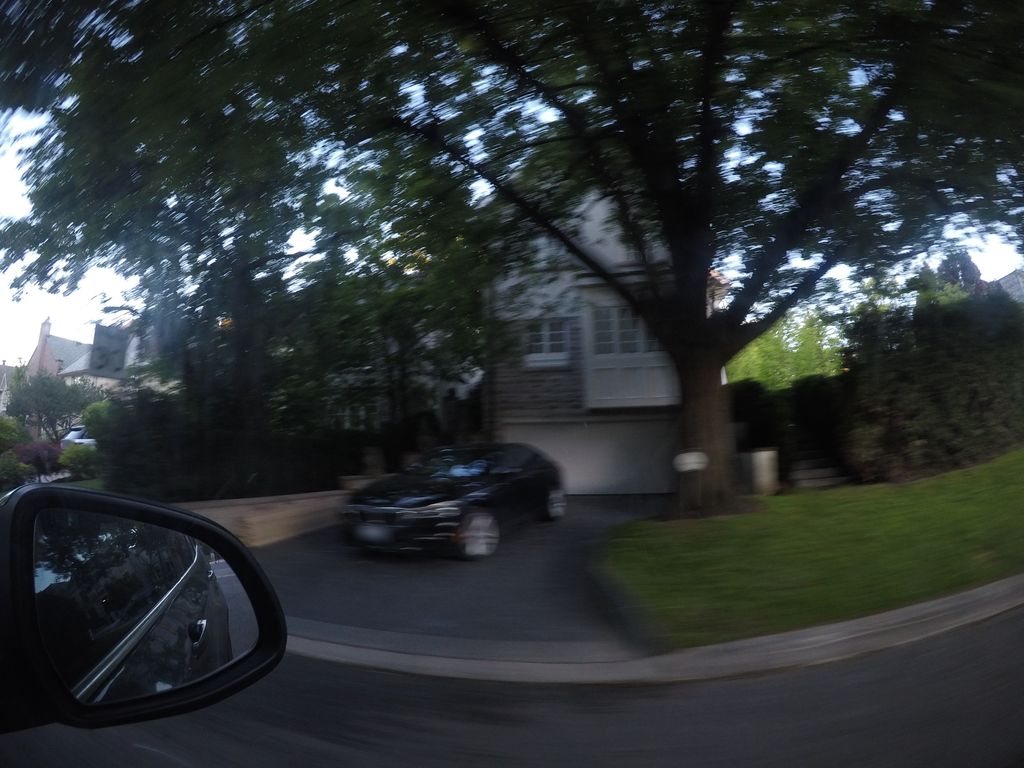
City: toronto